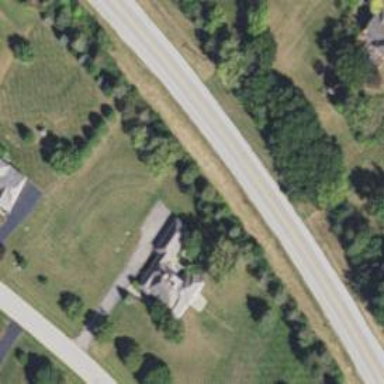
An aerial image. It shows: Driveway.